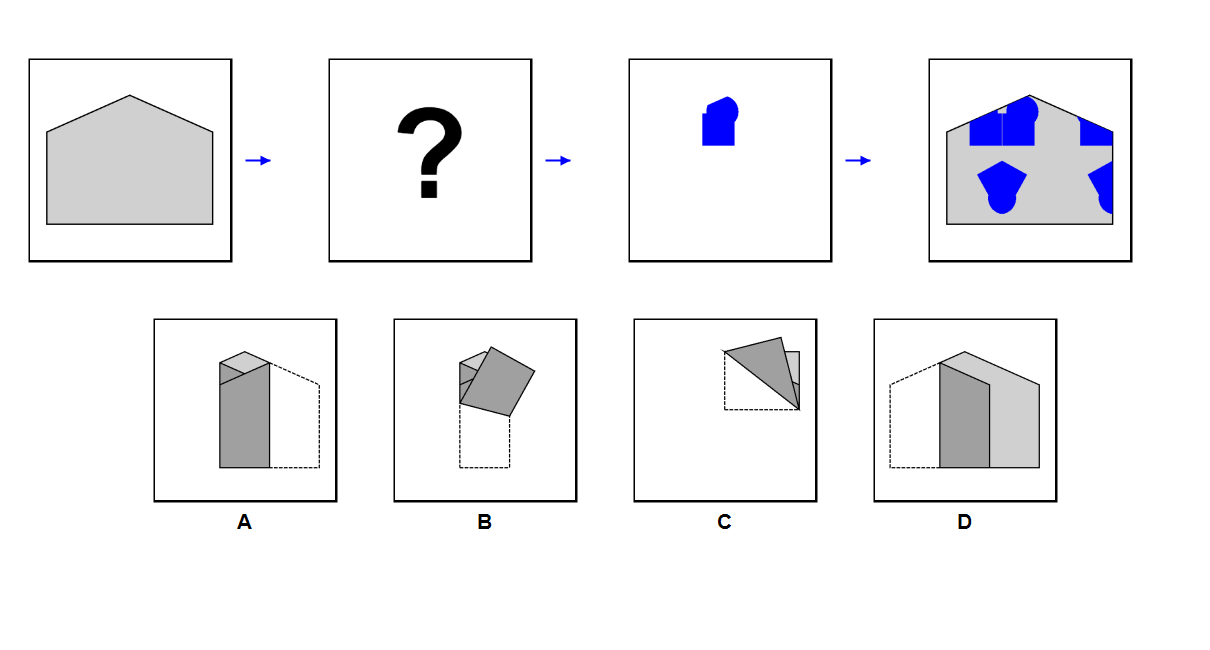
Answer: C